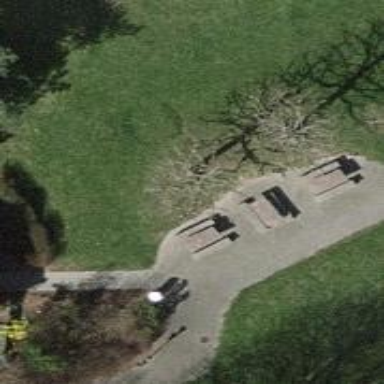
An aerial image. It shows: Picnic table located in leisure land area.